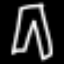
Label: pants